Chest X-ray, PA view. Patient: 65 years old, sex F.
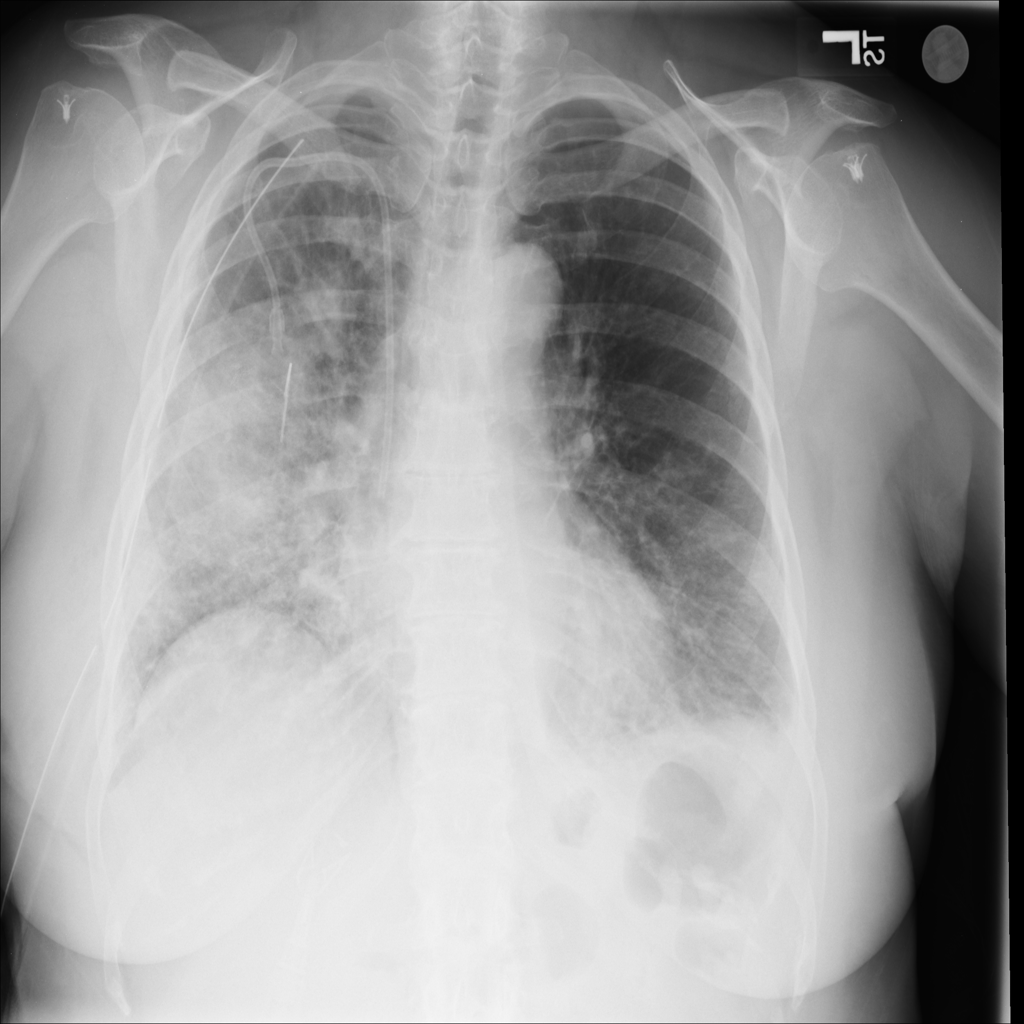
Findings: Pneumothorax